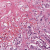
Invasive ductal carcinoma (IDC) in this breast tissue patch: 1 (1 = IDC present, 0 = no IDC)